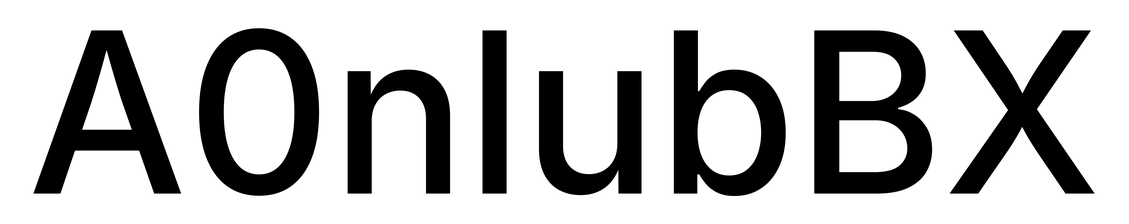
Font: Inter_Medium